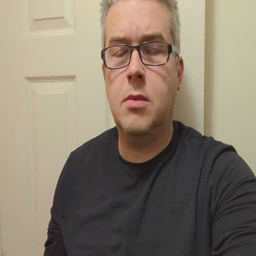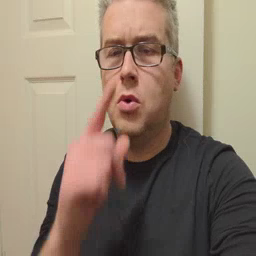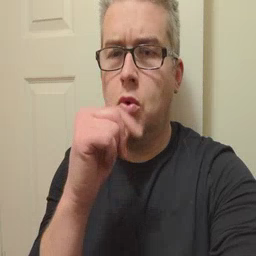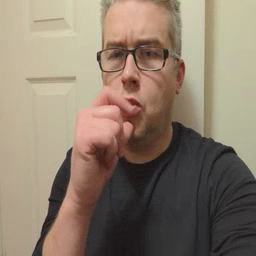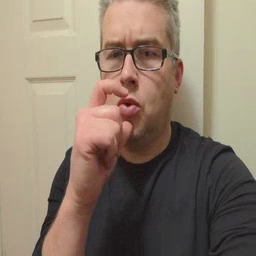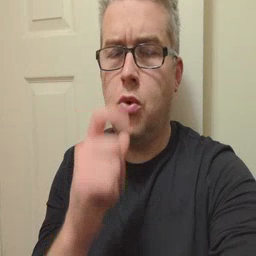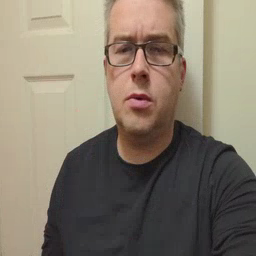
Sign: who